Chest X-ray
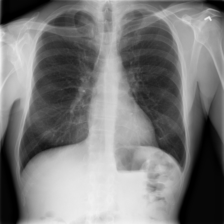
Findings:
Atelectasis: negative
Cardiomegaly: negative
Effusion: negative
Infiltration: negative
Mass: negative
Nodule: negative
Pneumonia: negative
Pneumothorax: negative
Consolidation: negative
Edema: negative
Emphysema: negative
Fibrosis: negative
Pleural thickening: negative
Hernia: negative